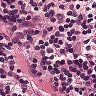
Metastatic tissue present: no